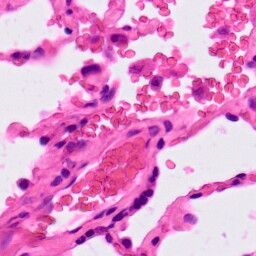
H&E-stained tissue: Lung